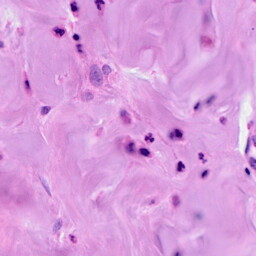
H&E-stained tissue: Breast